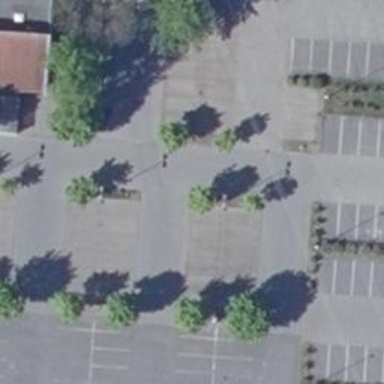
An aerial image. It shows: Asphalt parking aisle along service road.